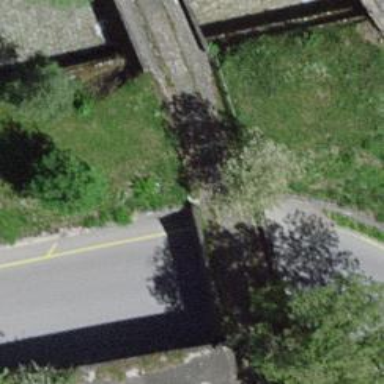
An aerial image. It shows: Disused railway spur with single track.